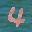
Label: 4